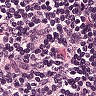
Metastatic tissue present: no